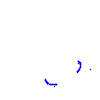
Particle: pion